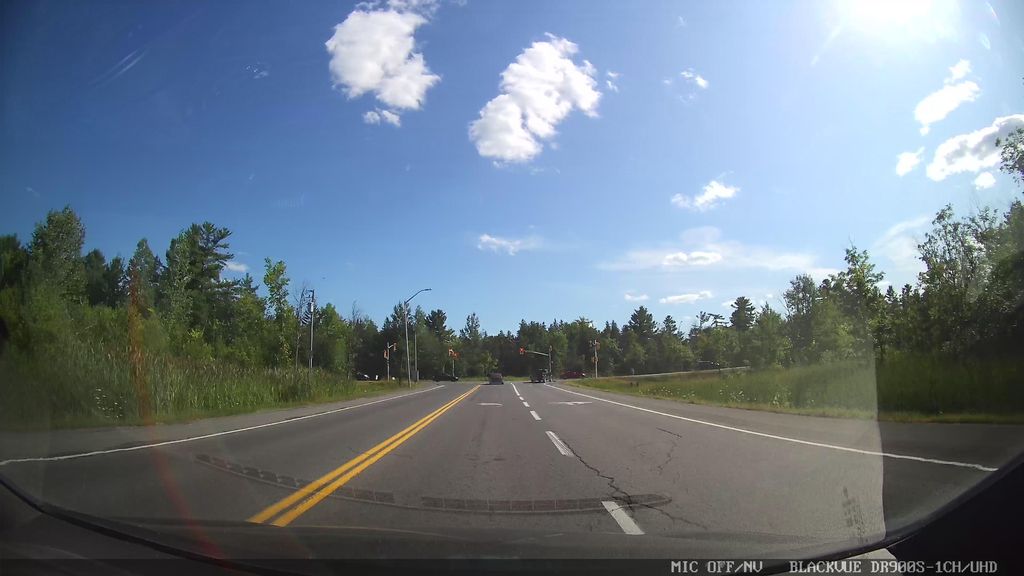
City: ottawa-gatineau